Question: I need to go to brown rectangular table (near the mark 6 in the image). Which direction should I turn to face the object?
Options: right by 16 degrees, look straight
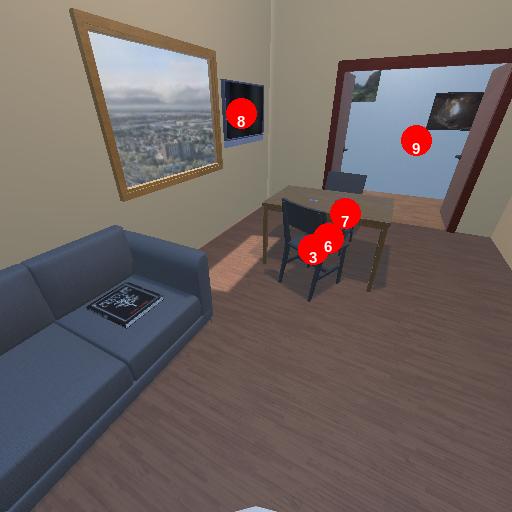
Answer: right by 16 degrees